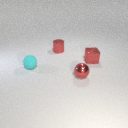
small cyan rubber sphere behind small red metal sphere